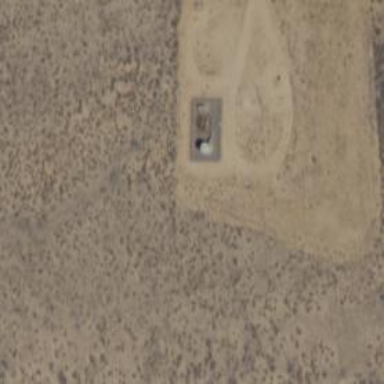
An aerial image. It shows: Storage tank with man-made structure.